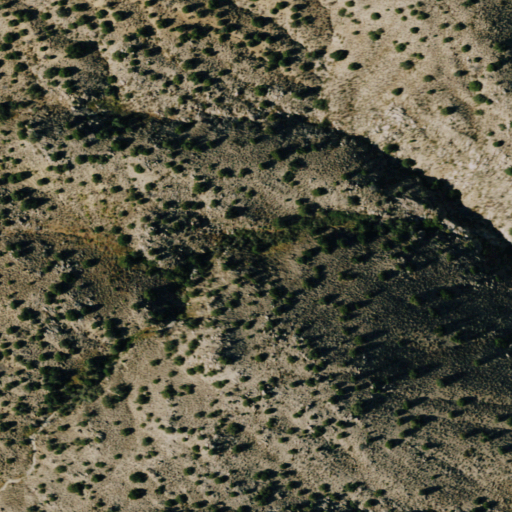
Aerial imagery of depression(s) in Nevada named Granite Basin containing shrub and grassland